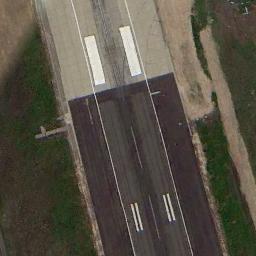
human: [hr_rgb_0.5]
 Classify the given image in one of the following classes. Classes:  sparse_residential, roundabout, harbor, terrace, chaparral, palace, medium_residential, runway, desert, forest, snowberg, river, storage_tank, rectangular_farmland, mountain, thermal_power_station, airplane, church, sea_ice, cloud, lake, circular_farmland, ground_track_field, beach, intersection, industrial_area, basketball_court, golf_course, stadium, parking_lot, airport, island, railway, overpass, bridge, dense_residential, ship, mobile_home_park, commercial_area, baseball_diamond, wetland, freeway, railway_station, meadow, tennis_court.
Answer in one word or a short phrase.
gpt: runway